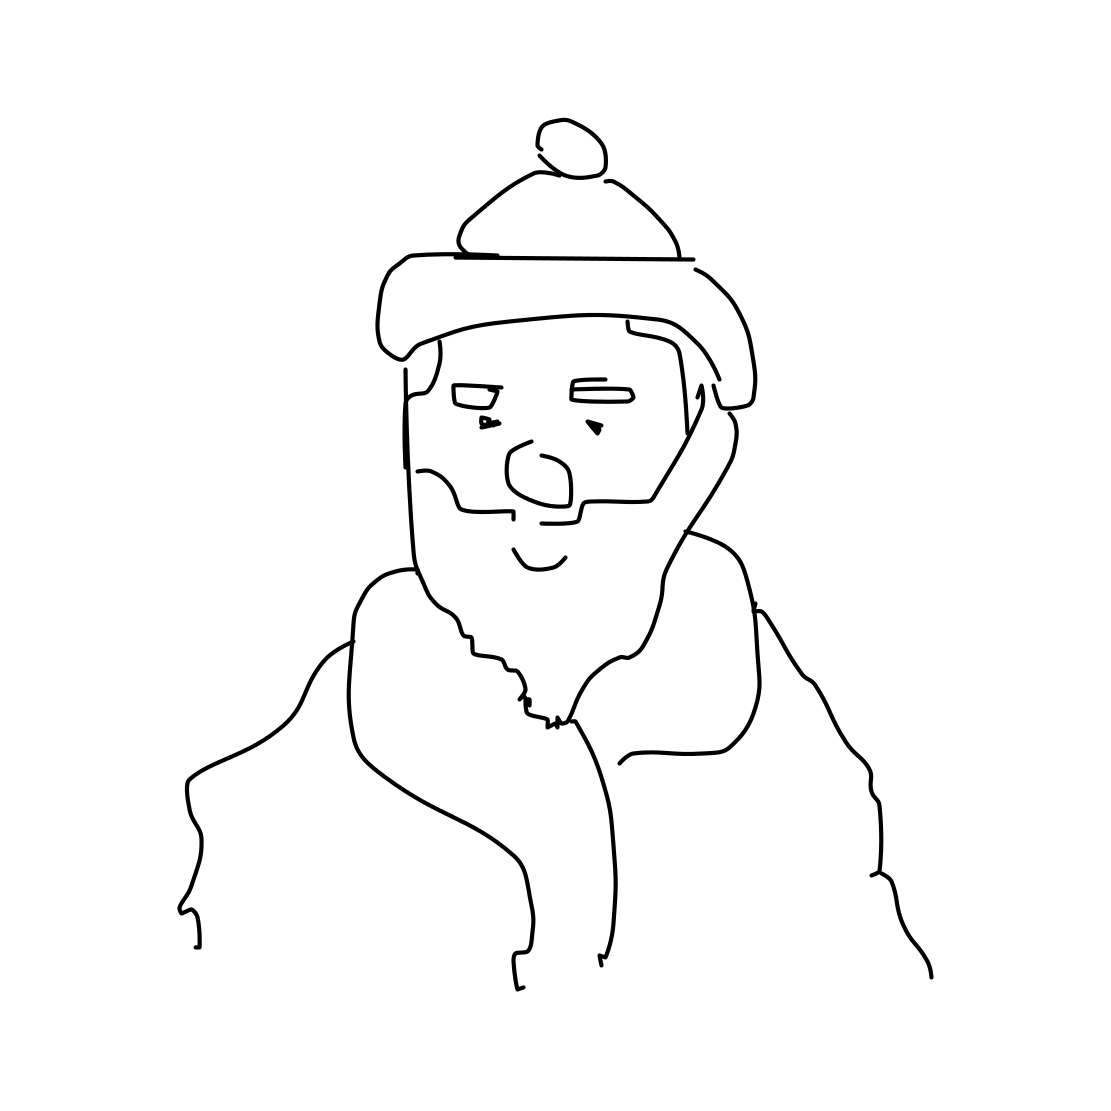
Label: santa claus